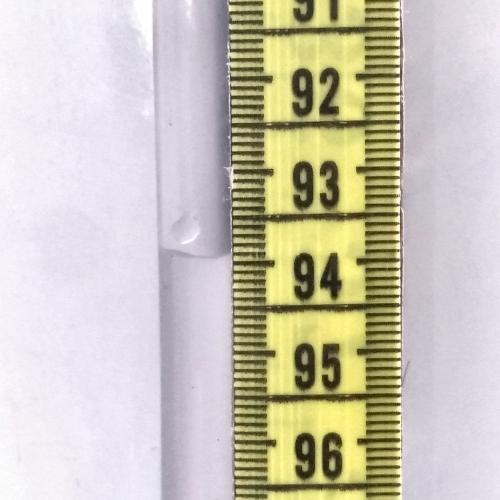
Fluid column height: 93.9 cm